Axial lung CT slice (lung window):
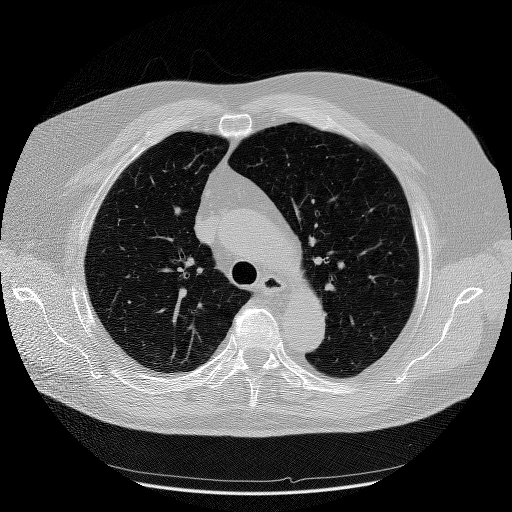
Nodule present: no